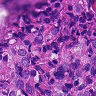
Metastatic tissue present: yes